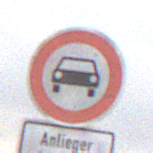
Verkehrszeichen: VerbotKraftwagen
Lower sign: PersonengruppenFrei2
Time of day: Midday
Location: Outdoor (RoadRail)
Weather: Overcast
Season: NotSpecified
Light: Natural